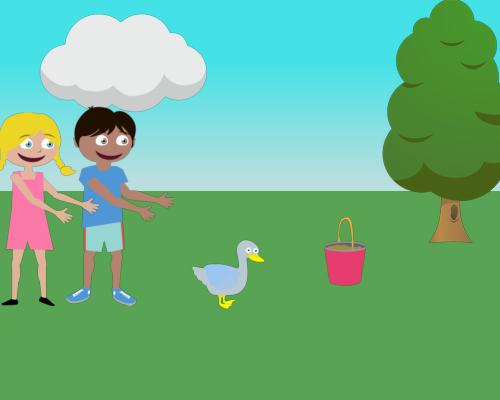
A large cloud is in the center-left, and a small fluffy plant is on the far right.To the left of the pine, a bucket, and a duck is in the grass, facing right. On the far left, two children are present: the girl seems happy, extending her hands to the right, while the boy mimics her, with her hands on his stomach and chest against the skyline.